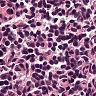
Metastatic tissue present: no